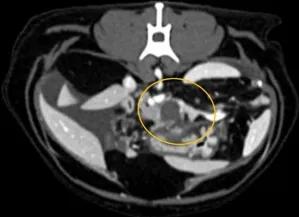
Findings of the first computed tomography scan of a 9-year-old cat presenting with recurrent ascites of unknown etiology. Venous phase.
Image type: radiology (ct)